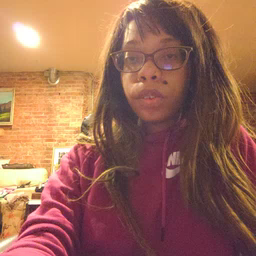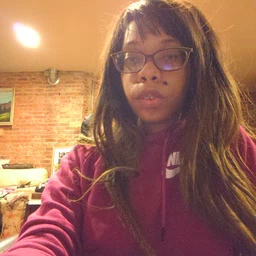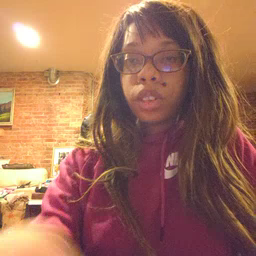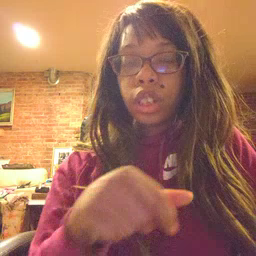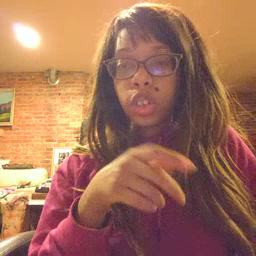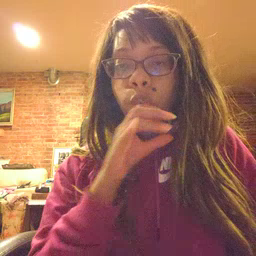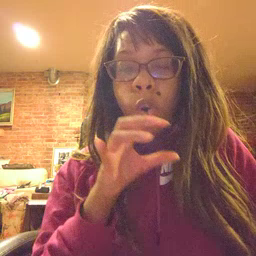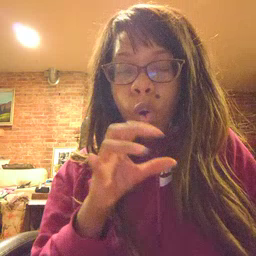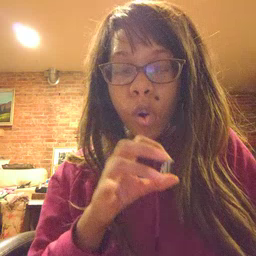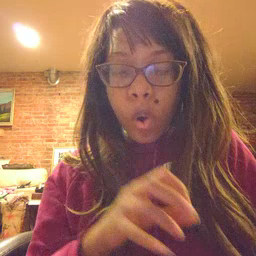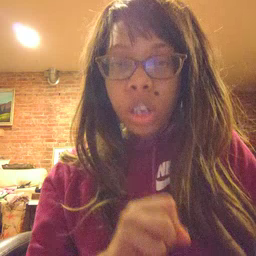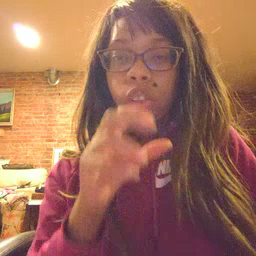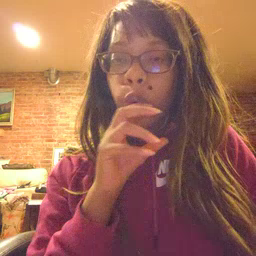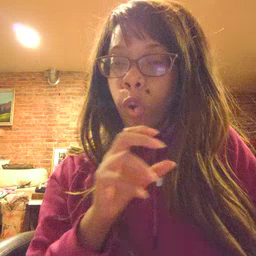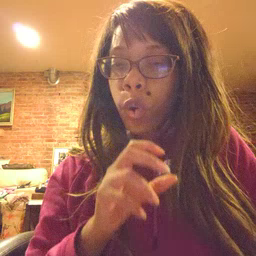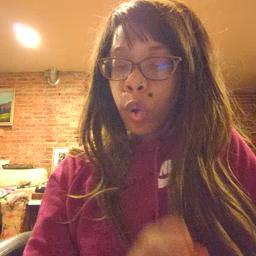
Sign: old